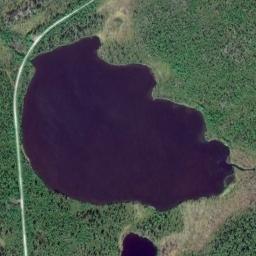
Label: lake